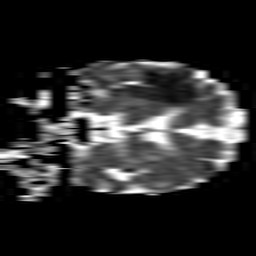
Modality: ADC
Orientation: coronal
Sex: female
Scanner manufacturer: philips
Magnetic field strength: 1.5 T
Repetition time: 3.403 s
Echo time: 0.06922 s